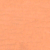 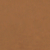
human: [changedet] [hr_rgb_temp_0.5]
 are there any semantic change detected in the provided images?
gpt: No difference in this area.